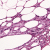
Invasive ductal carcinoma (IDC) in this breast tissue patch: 0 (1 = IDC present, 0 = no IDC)